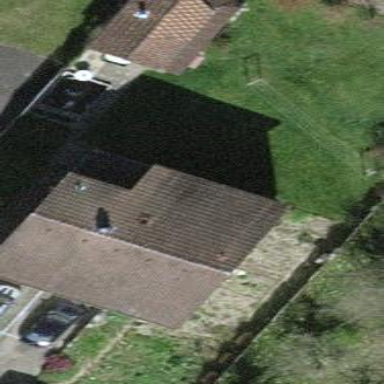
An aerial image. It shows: Simple house.